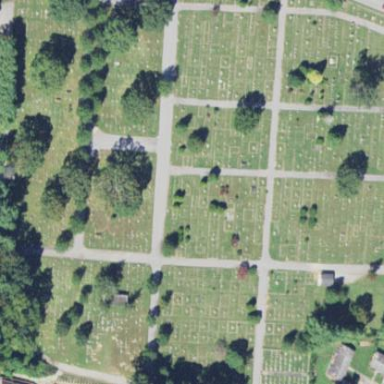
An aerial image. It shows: Cemetery.